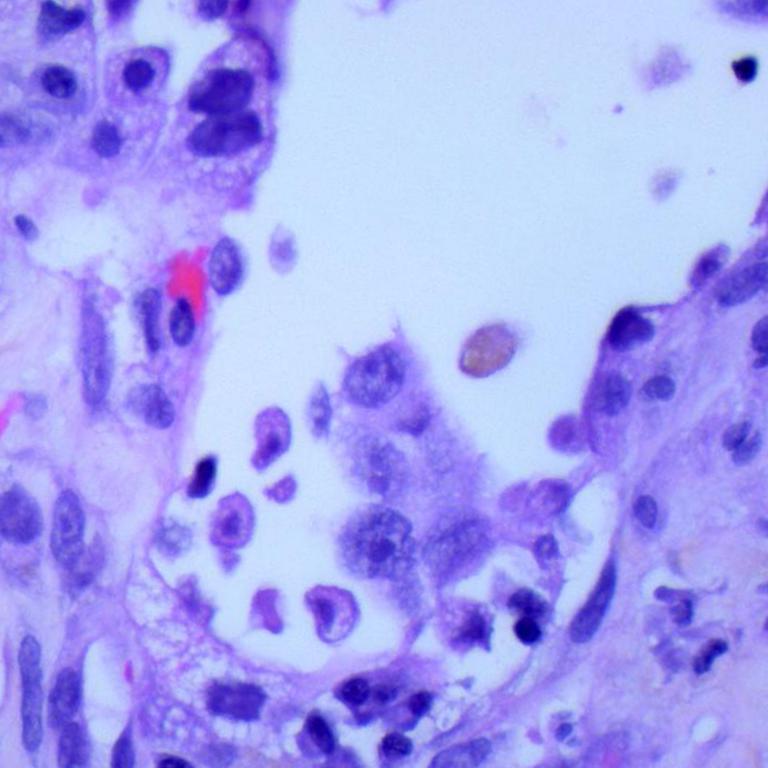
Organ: lung
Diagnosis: adenocarcinomas